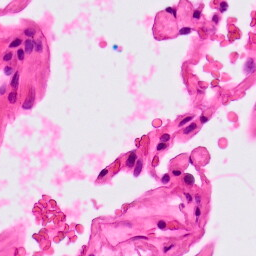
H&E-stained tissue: Lung